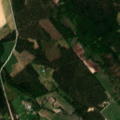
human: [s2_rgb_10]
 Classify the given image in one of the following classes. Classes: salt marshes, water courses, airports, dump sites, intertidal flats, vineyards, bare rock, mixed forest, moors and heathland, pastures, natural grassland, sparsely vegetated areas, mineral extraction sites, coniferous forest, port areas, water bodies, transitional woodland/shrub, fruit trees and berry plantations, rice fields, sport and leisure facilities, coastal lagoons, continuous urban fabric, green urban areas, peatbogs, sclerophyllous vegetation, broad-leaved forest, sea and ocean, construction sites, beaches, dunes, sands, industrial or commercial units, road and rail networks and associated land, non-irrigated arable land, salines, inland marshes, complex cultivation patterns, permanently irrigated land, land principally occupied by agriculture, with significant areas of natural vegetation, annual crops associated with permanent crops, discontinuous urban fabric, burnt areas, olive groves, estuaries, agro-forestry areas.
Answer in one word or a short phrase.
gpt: non-irrigated arable land, land principally occupied by agriculture, with significant areas of natural vegetation, coniferous forest, mixed forest, transitional woodland/shrub